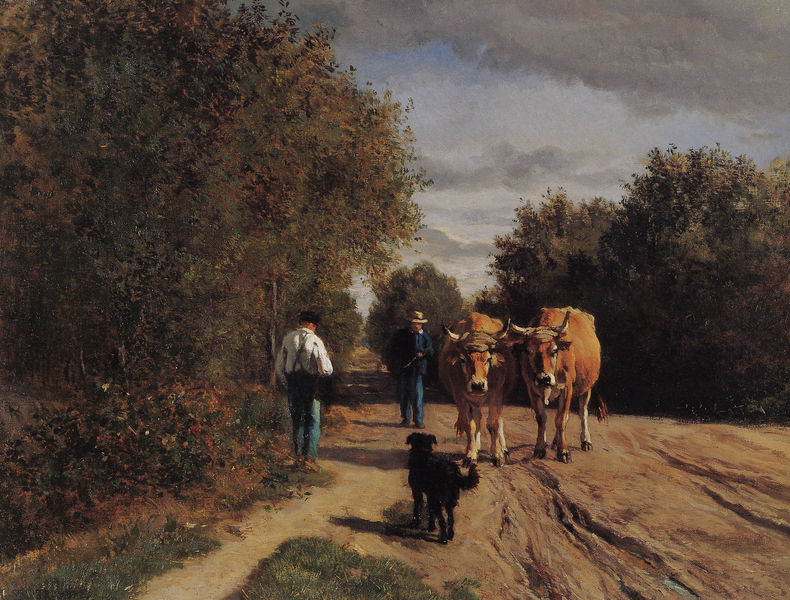
Titel: Retour du travail, Rückkehr von der Arbeit
Künstler: Constant Troyon
Standort: Edinburgh
Institution: National Gallery of Scotland
Schlagwörter: baum, blau, blätter, dunkel, gemälde, himmel, laub, mann, schatten, wolken, bäume, gelb, grün, impressionismus, landschaft, ocker, sand, braun, grau, hell, hut, hüte, licht, männer, schwarz, strasse, weiss, blick, gras, hund, hunde, tiere, weg, wolke, beige, malerei, hemd, mütze, bild, öl, baumstamm, erde, feld, gräser, halme, kühe, natur, strauch, vieh, busch, büsche, gebüsch, gehen, sonne, sträucher, boden, land, paar, wald, arbeit, bauern, karren, landleben, stock, bewölkt, hufe, schwanz, zaumzeug, sommer, zwei, hosen, acker, feldarbeit, feldweg, furchen, spuren, trocken, sonnenlicht, dorf, hecke, kuh, landschaftsmalerei, rind, herbst, idylle, arbeiter, strohhut, gerade, bauer, rinder, schwarzer, dunkle, wanderer, maul, anblick, begegnung, rain, graben, wagenspuren, wegrand, hörner, spaziergänger, hosenträger, gespann, waldweg, ochse, ochsen, ochsengespann, pflug, stier, hirte, gruß, unterwegs, ländliche idylle, treue, liht, feierabend, tagwerk, farmer, begegnungschwarz, ochsenpaar, spätsommerlich, tespann